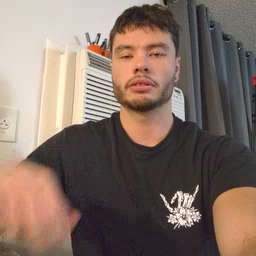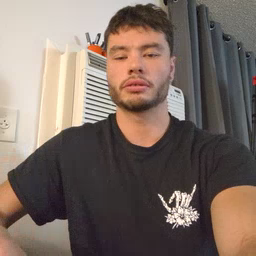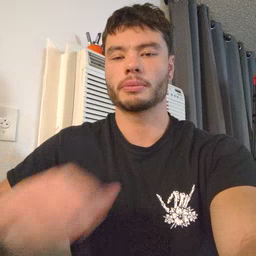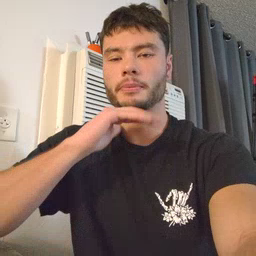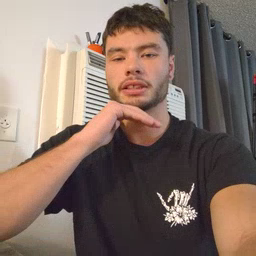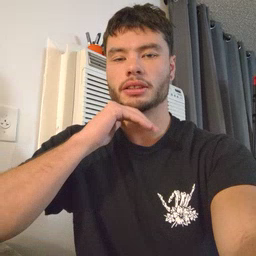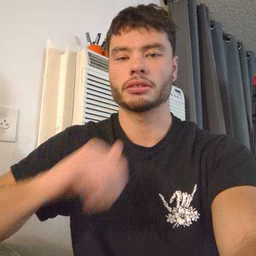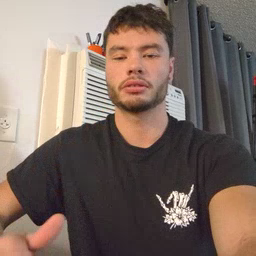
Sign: pig